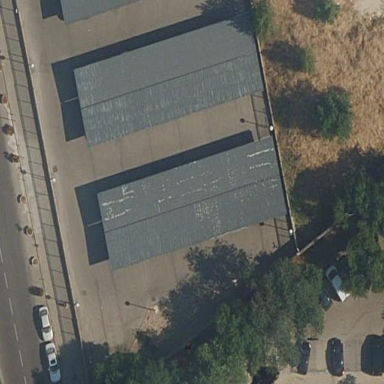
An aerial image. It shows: Police building.